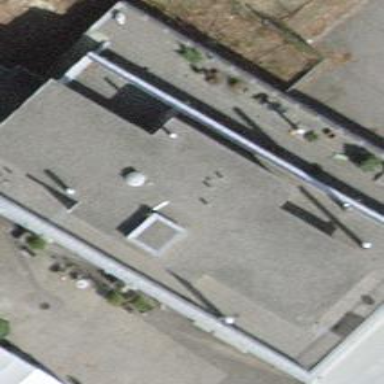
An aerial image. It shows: Commercial building.